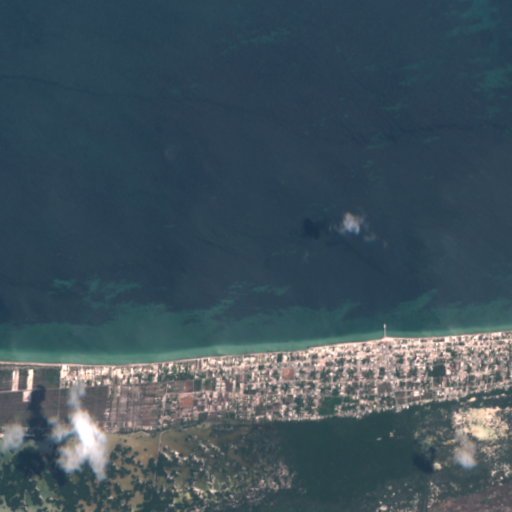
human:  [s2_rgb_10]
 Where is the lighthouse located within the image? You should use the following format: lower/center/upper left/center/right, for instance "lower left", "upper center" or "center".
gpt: The lighthouse is located in the lower right of the image.
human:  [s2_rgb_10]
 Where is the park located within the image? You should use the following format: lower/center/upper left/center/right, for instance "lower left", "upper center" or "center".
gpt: The park is located in the lower right of the image.
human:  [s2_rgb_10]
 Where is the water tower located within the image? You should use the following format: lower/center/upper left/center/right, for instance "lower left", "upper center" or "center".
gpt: The water tower is located in the lower right of the image.
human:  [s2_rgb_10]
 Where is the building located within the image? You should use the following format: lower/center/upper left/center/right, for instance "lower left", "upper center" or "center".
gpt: There is no building in the image.